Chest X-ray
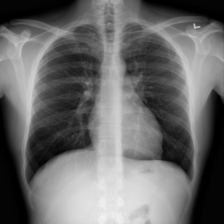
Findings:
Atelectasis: negative
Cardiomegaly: negative
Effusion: negative
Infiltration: positive
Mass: negative
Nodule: negative
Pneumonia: negative
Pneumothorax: negative
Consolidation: negative
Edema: negative
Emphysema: negative
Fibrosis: negative
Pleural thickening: negative
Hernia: negative